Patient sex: M
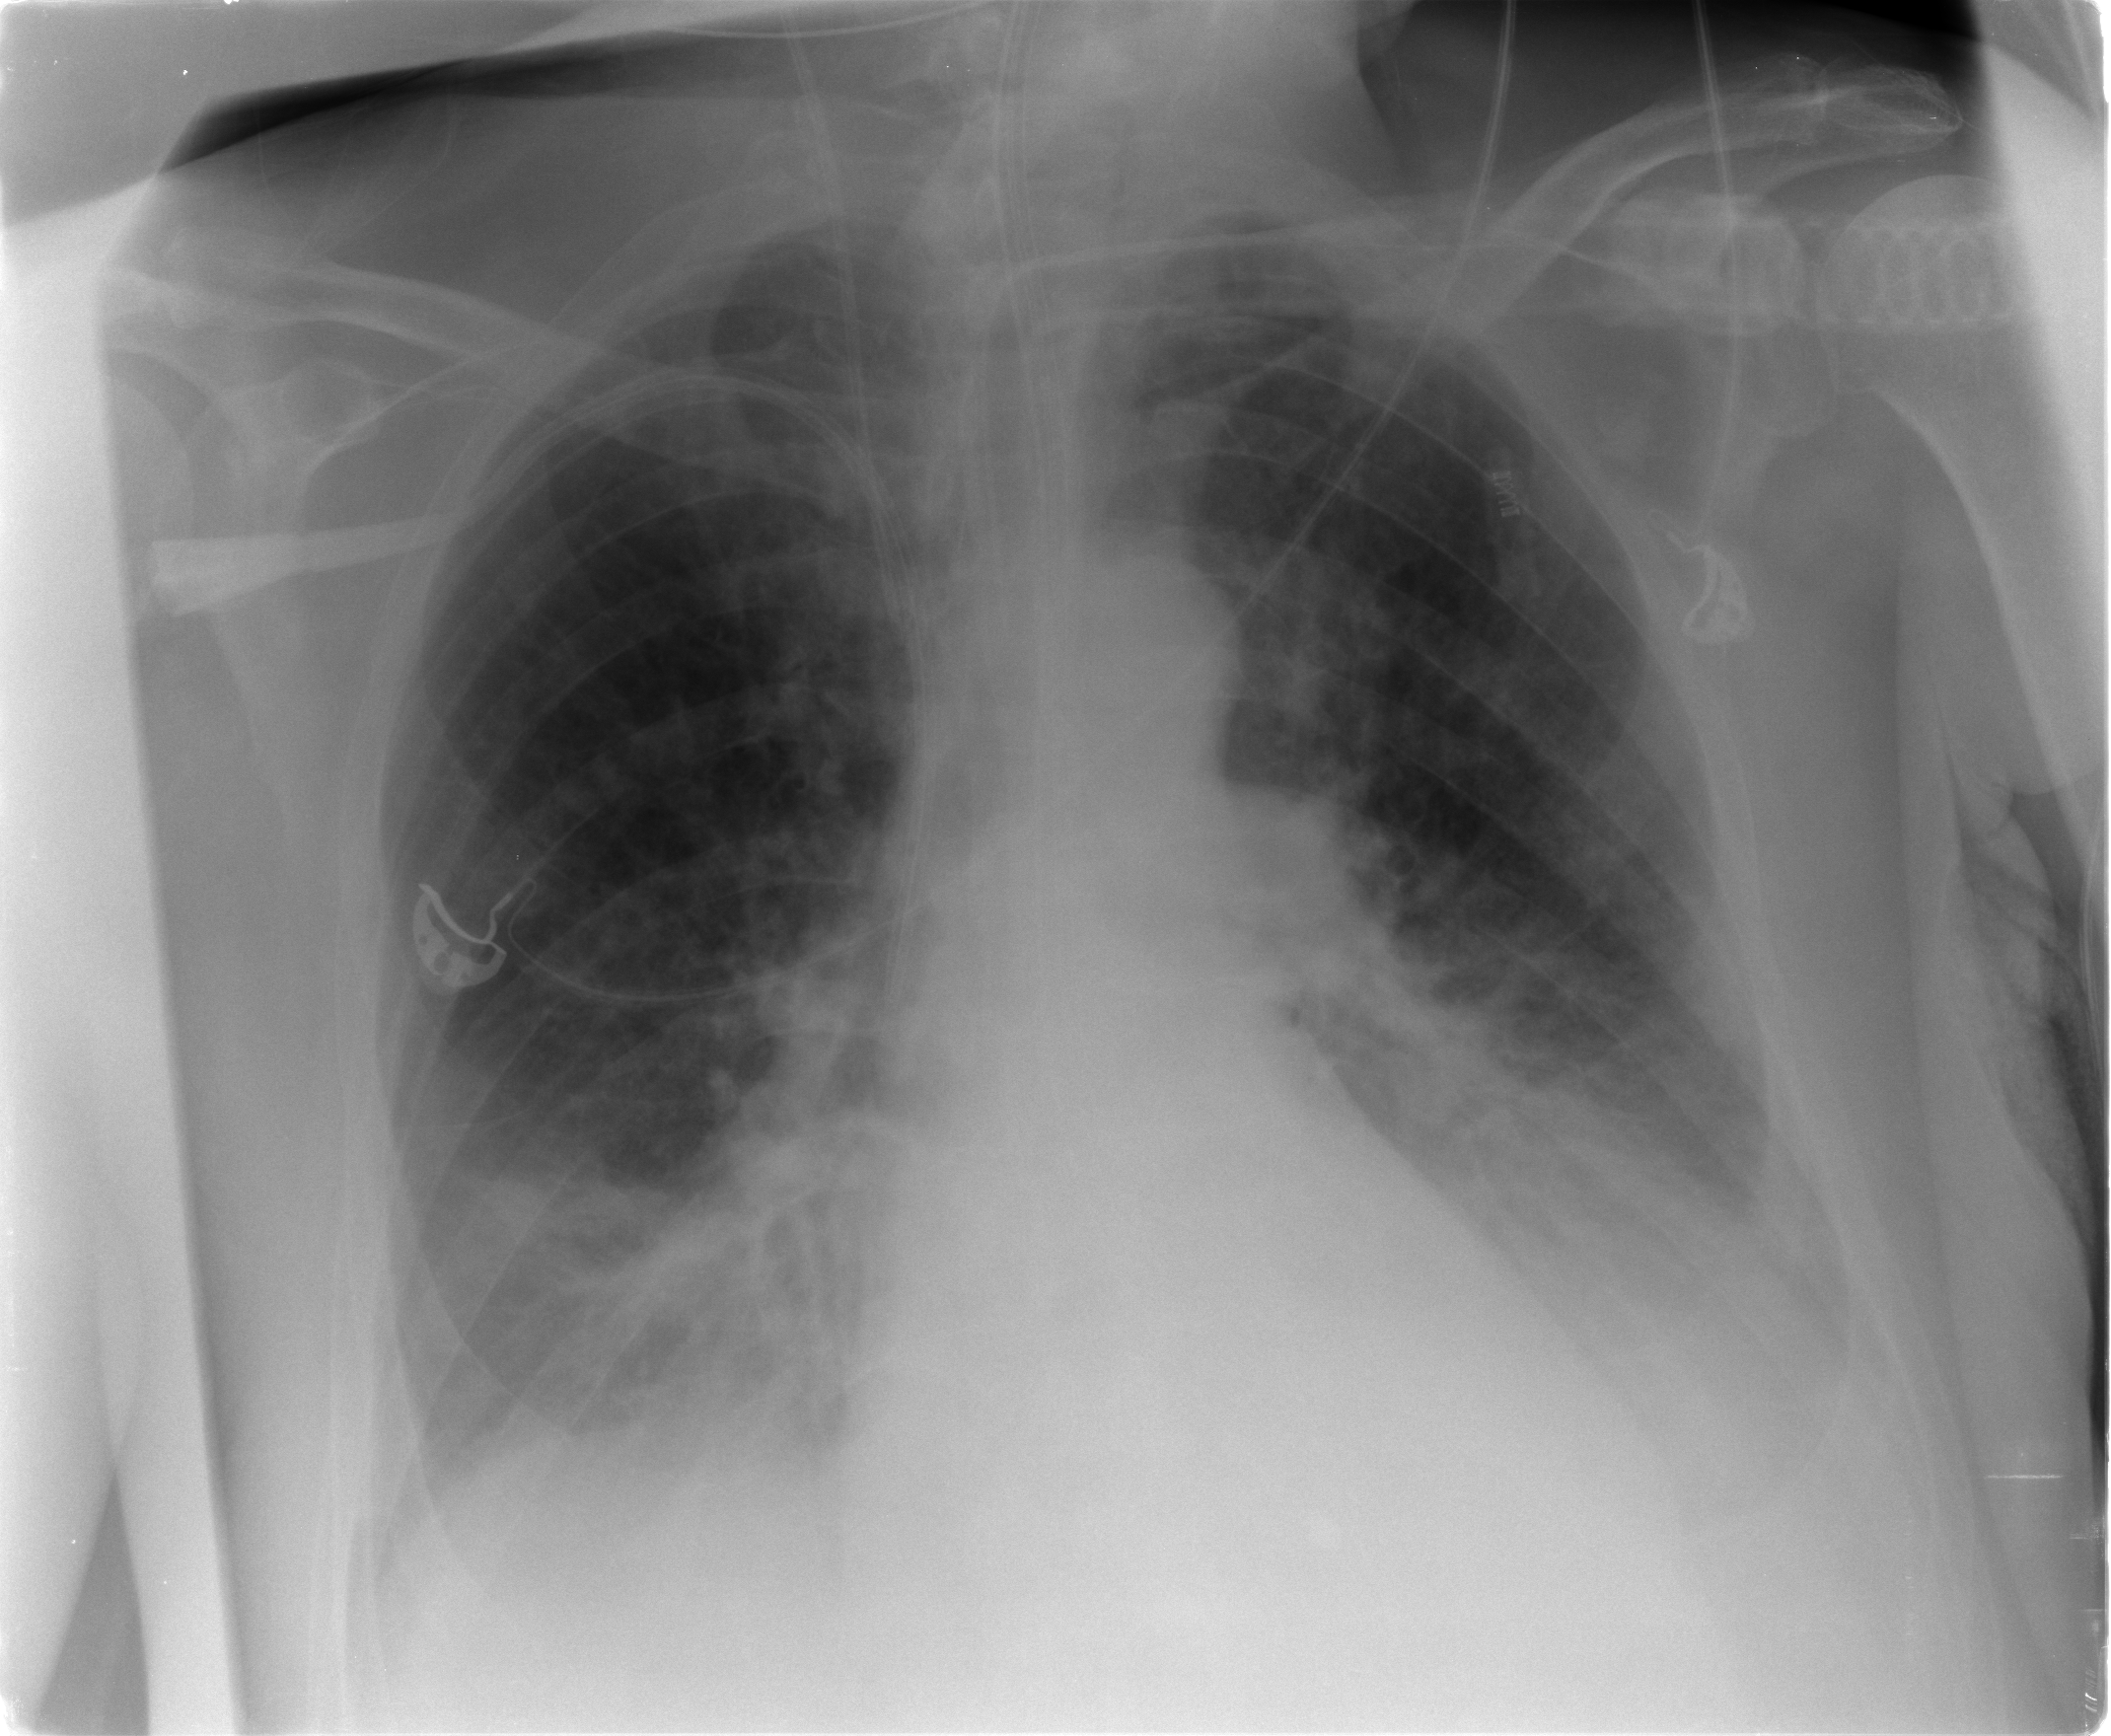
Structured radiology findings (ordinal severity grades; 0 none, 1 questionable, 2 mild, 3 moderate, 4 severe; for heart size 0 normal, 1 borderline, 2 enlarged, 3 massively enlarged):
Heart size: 1
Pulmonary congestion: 2
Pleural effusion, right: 1
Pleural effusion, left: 2
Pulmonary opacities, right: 2
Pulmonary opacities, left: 2
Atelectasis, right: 2
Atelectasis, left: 2